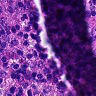
Metastatic tissue present: no